Field crop: tomato
Growth stage: 1
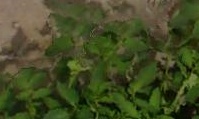
Species: tomato